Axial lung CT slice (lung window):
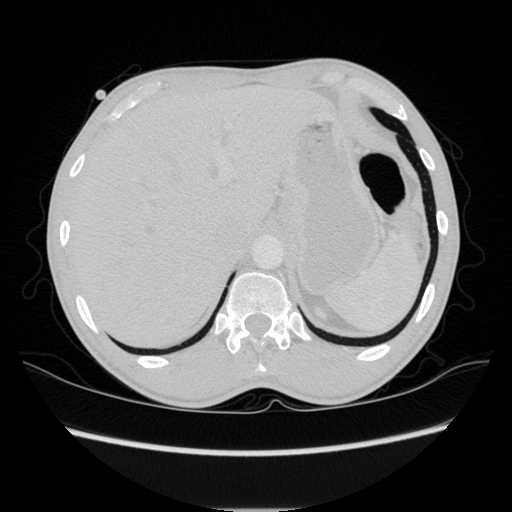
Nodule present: no